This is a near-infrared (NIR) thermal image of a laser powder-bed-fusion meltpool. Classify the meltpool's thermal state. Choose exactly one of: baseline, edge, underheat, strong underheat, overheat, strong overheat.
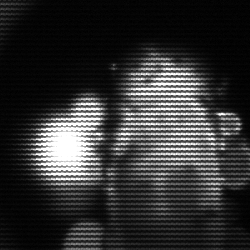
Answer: strong underheat